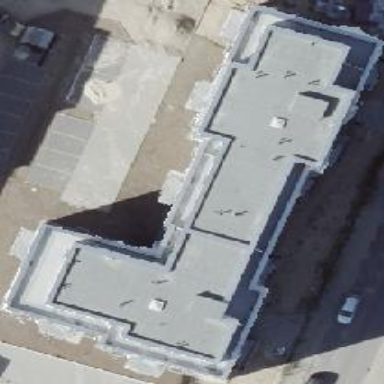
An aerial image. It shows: Flat-roofed apartment building.